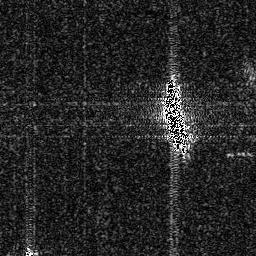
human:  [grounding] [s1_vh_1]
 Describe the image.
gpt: In the satellite image, there is  <ref>1 large ship </ref> <box>[[62, 29, 73, 57, 0]]</box> located at center.